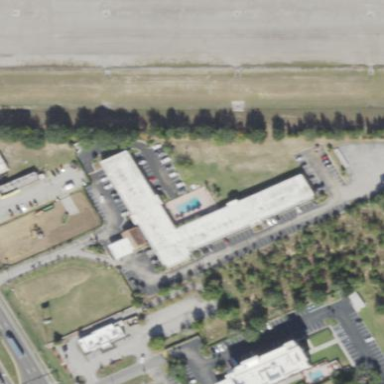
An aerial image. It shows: Motel building.